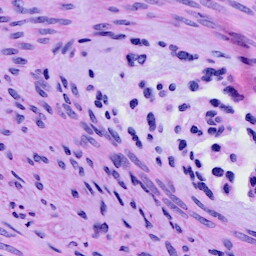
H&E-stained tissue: Cervix